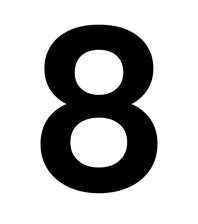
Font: Poppins-SemiBold